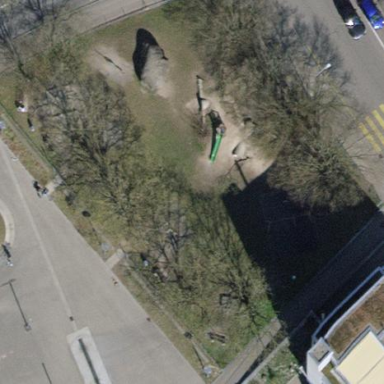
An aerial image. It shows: Lovely park for leisure and relaxation.